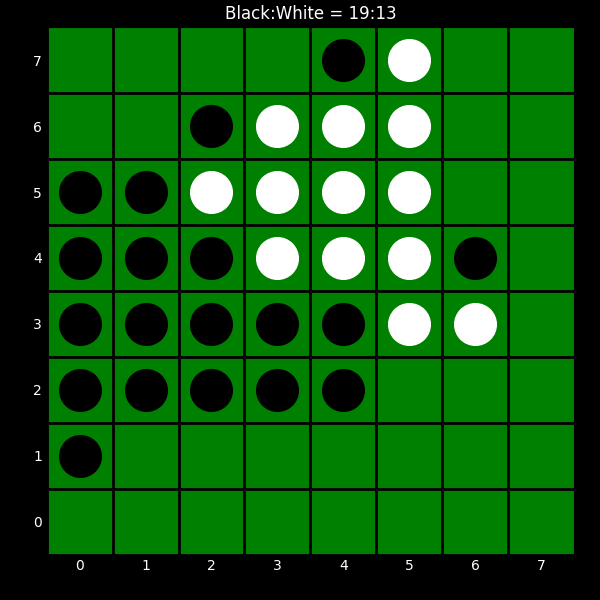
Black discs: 19
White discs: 13